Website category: game
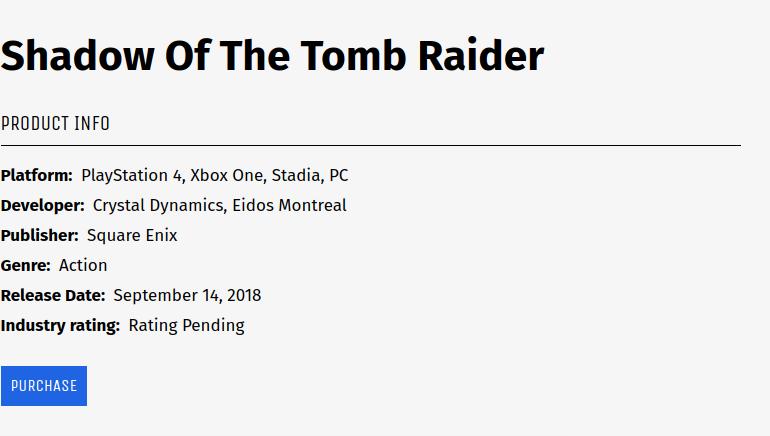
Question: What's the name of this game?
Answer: Shadow Of The Tomb Raider

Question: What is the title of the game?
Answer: Shadow Of The Tomb Raider

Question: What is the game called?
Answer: Shadow Of The Tomb Raider

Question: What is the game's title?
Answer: Shadow Of The Tomb Raider

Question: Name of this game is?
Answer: Shadow Of The Tomb Raider

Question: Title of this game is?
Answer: Shadow Of The Tomb Raider

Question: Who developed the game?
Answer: Crystal Dynamics, Eidos Montreal

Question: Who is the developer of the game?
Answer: Crystal Dynamics, Eidos Montreal

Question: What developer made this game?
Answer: Crystal Dynamics, Eidos Montreal

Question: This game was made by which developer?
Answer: Crystal Dynamics, Eidos Montreal

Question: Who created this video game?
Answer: Crystal Dynamics, Eidos Montreal

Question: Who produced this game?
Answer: Crystal Dynamics, Eidos Montreal

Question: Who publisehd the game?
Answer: Square Enix

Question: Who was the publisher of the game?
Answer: Square Enix

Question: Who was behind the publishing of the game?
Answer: Square Enix

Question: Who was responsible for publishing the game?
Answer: Square Enix

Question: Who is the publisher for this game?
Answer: Square Enix

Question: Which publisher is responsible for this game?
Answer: Square Enix

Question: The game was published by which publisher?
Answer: Square Enix

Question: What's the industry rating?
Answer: Rating Pending

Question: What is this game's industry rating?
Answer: Rating Pending

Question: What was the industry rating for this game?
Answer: Rating Pending

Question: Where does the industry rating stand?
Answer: Rating Pending

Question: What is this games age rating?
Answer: Rating Pending

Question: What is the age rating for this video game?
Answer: Rating Pending

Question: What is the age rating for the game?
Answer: Rating Pending

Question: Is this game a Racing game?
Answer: no

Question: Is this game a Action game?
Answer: yes

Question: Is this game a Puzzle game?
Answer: no

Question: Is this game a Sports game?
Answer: no

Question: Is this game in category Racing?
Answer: no

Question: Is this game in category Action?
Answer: yes

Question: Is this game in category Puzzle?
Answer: no

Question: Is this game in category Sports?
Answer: no

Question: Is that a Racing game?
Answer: no

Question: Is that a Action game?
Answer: yes

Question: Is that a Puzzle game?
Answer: no

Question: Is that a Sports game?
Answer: no

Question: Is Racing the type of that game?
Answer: no

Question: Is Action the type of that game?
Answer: yes

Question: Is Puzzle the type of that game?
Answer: no

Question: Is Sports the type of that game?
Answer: no

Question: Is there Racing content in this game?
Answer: no

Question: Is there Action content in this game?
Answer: yes

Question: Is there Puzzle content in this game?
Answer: no

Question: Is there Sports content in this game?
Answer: no

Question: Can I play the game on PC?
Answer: yes

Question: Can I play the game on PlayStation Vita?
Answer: no

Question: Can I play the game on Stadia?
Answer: yes

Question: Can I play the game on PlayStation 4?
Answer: yes

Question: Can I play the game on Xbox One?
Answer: yes

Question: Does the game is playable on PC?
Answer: yes

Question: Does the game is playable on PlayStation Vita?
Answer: no

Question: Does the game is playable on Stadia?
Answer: yes

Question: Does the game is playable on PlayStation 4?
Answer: yes

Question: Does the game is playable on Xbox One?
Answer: yes

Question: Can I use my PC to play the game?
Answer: yes

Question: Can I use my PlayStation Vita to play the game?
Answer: no

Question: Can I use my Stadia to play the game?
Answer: yes

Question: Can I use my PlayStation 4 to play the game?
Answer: yes

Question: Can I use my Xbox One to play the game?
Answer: yes

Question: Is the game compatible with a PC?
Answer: yes

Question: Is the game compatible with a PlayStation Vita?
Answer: no

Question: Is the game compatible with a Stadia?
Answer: yes